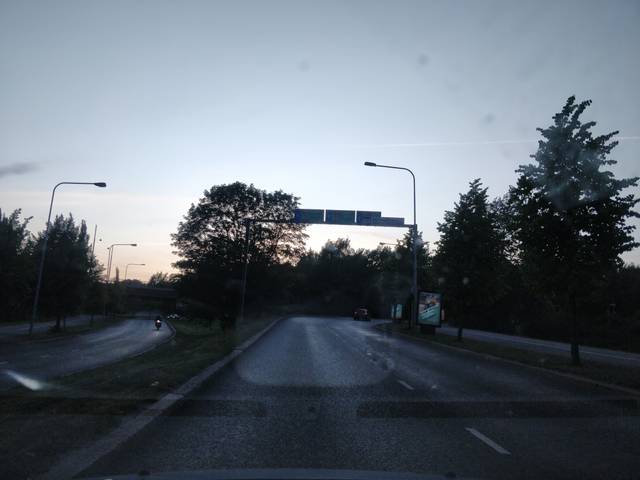
Region: Finland
Coordinates: 60.201, 24.965